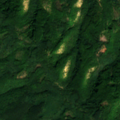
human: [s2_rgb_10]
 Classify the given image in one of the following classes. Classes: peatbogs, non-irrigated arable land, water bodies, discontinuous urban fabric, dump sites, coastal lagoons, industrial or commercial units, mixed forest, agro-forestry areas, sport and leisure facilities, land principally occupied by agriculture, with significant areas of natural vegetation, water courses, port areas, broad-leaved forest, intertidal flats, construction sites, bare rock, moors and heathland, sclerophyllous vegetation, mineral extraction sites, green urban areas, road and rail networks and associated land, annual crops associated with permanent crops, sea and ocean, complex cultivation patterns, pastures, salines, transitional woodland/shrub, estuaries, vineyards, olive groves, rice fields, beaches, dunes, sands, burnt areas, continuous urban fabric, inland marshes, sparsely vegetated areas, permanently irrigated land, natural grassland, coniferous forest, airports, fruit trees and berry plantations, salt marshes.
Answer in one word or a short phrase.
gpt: broad-leaved forest